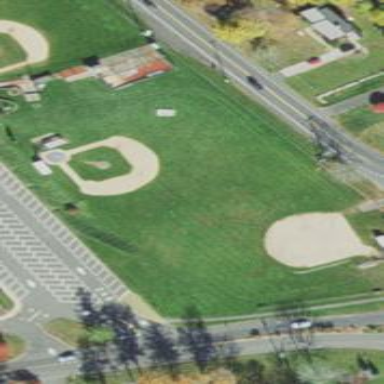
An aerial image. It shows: Baseball pitch for leisure land.